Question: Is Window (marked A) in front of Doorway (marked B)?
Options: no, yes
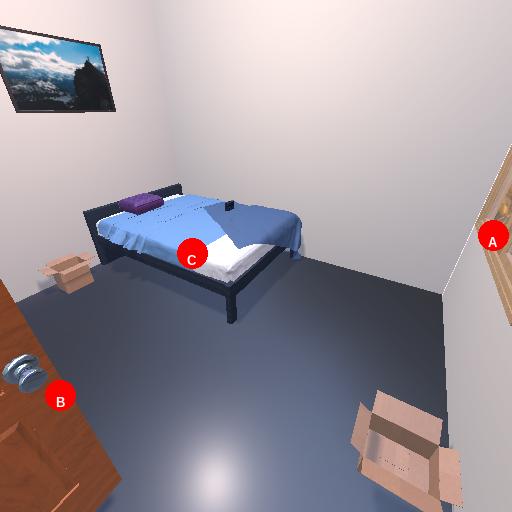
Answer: no